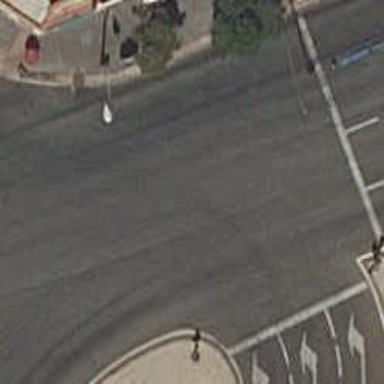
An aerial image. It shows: Road with traffic signals.